Breast ultrasound image
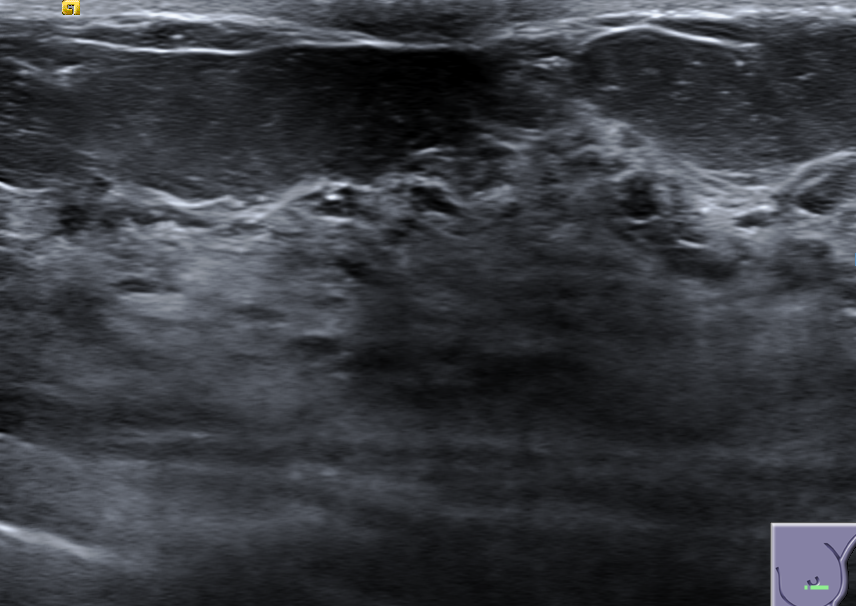
Diagnosis: normal